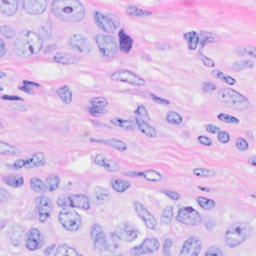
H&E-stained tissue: Breast